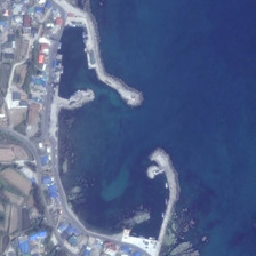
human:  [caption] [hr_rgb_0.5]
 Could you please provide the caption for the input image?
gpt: There is an airport near many buildings.

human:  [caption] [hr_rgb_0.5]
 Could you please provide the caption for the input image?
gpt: An empty port is close to many buildings.

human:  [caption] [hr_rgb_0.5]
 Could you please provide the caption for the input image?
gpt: There are many airports nearby.

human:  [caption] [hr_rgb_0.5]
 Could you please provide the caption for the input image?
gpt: an empty port is close to many buildings.

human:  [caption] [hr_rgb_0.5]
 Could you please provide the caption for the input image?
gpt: An empty port is near many buildings.